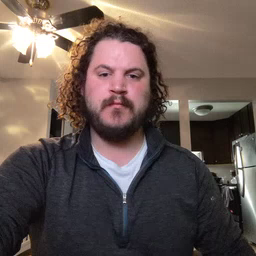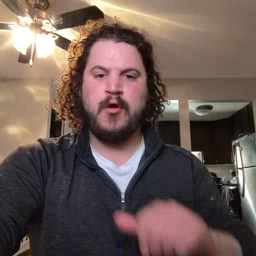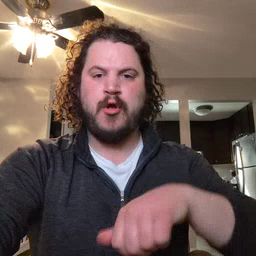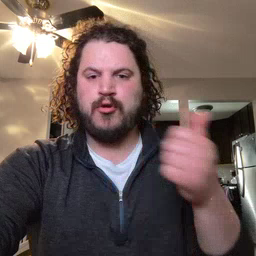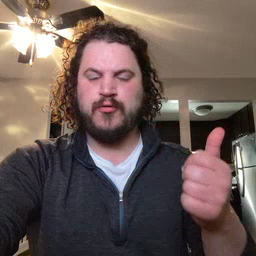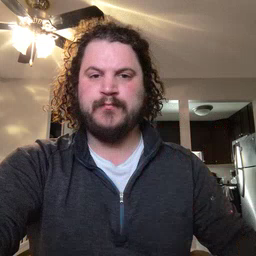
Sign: another